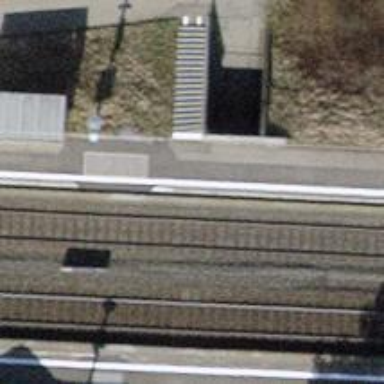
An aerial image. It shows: Footway on asphalt surface passing through tunnel.